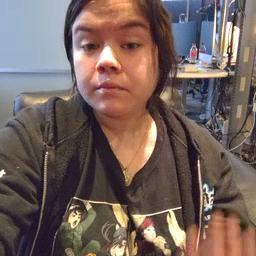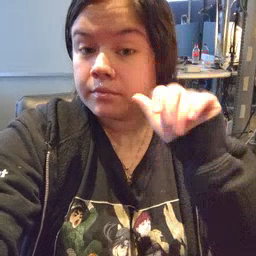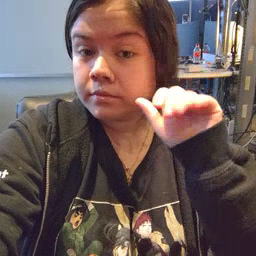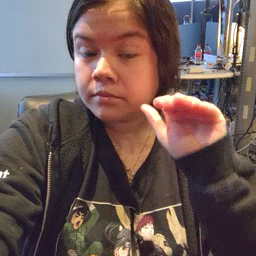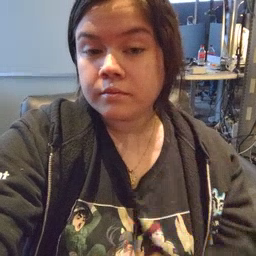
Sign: bye